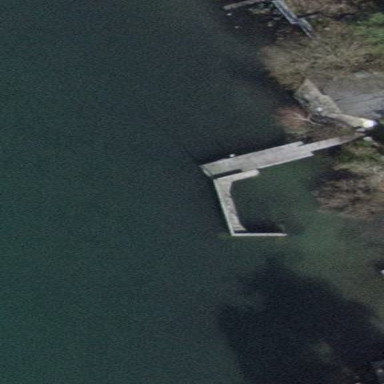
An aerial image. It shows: Man-made pier.